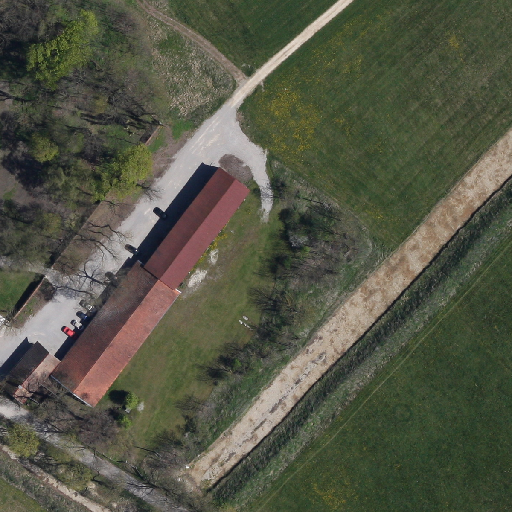
Referring expression: light-duty vehicle in the parking area